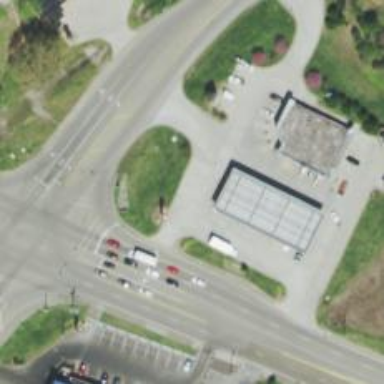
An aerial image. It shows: Convenience shop.